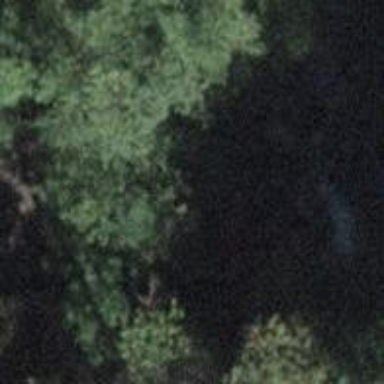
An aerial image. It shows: Wilderness hut located in building.